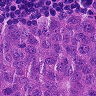
Metastatic tissue present: yes